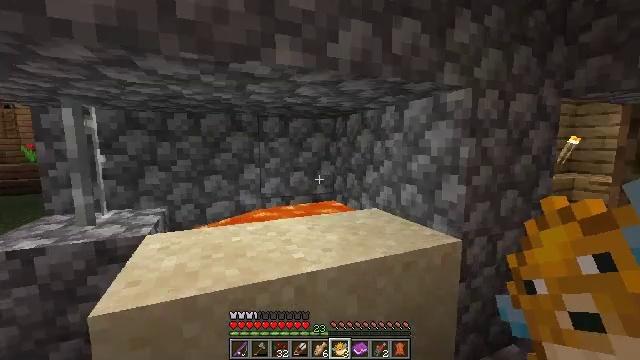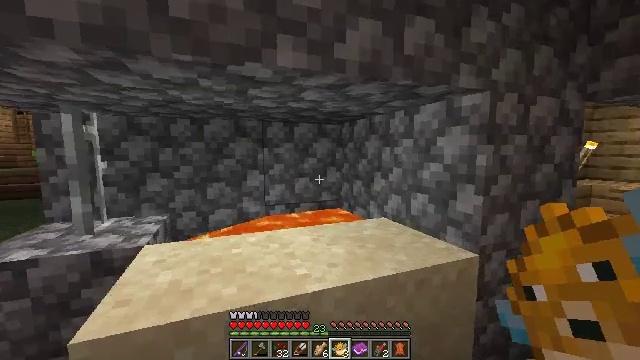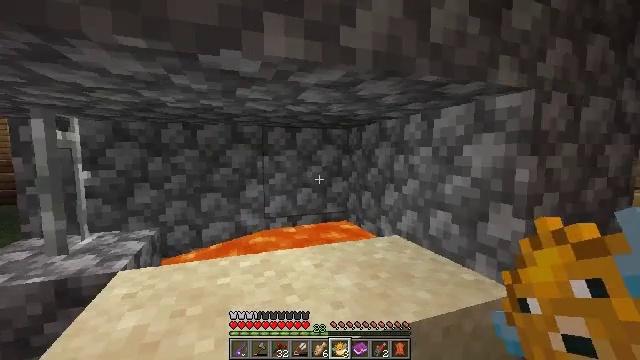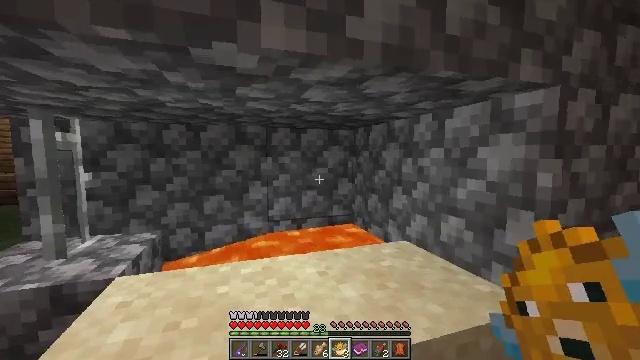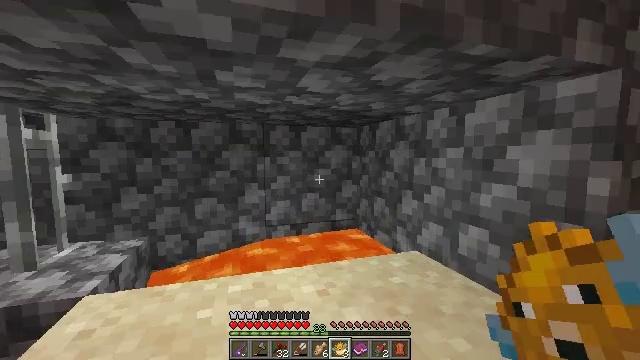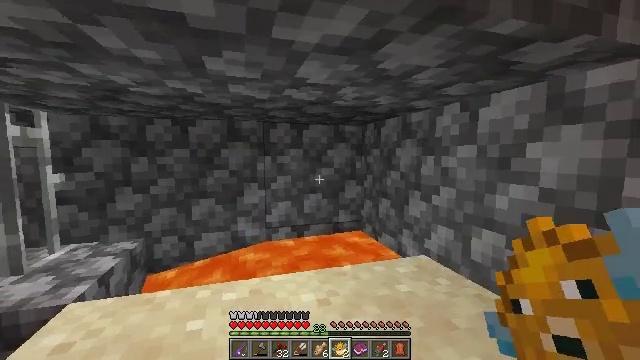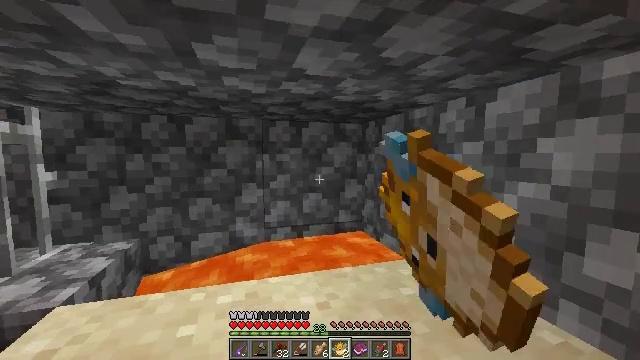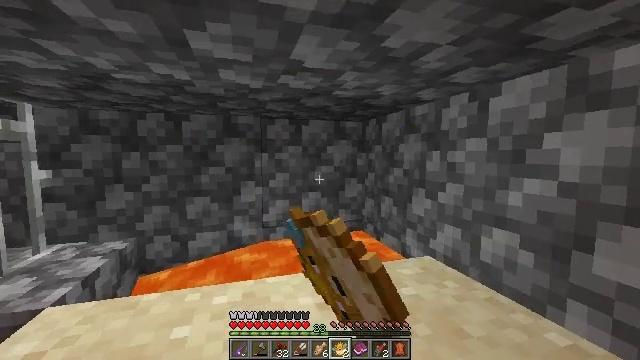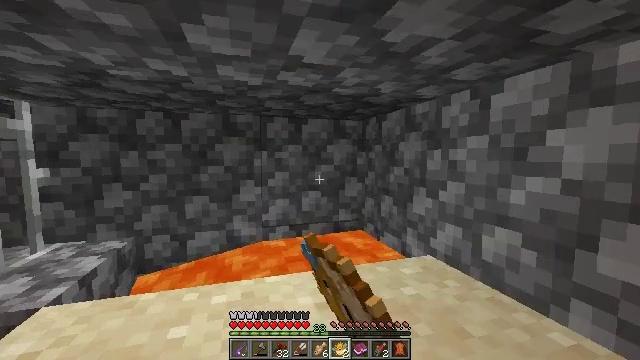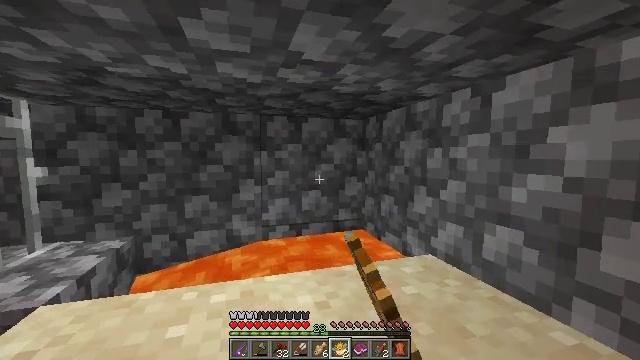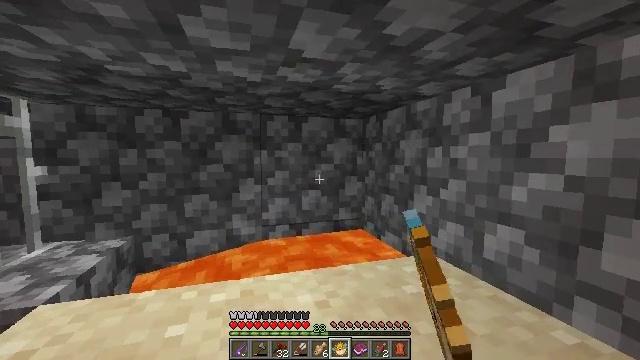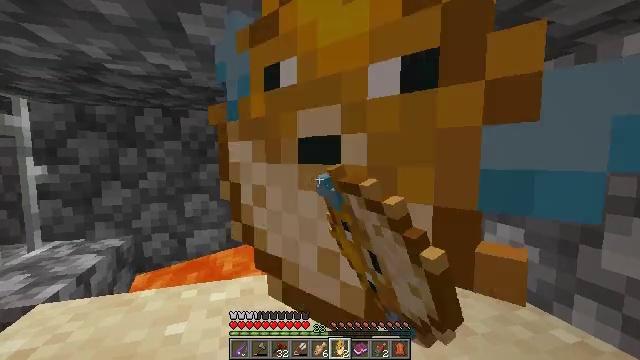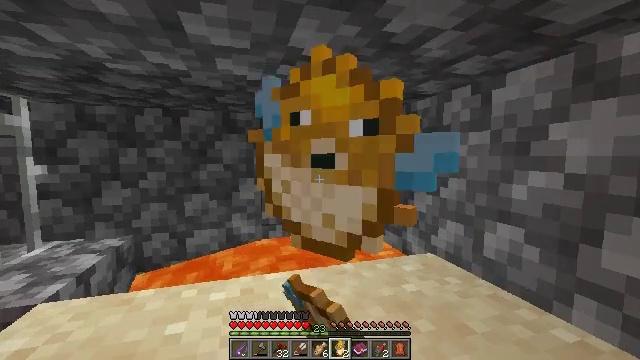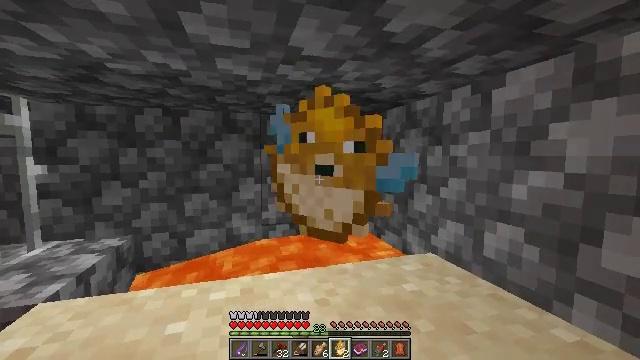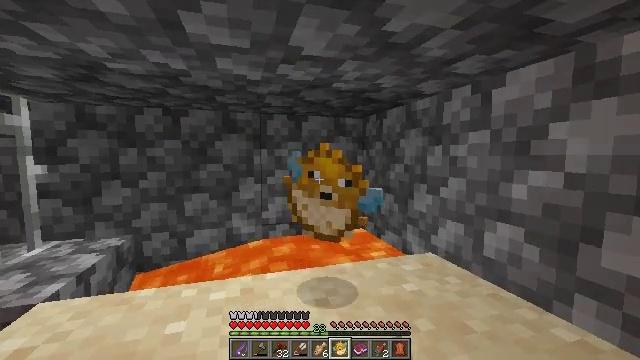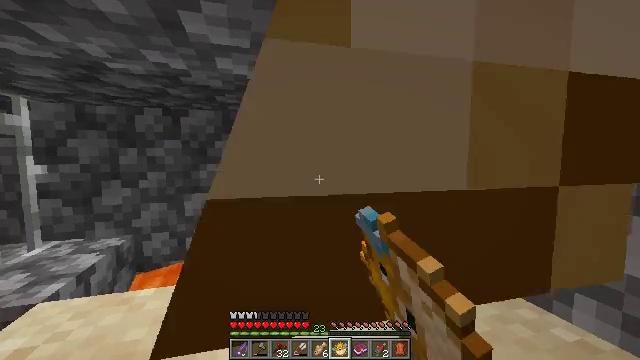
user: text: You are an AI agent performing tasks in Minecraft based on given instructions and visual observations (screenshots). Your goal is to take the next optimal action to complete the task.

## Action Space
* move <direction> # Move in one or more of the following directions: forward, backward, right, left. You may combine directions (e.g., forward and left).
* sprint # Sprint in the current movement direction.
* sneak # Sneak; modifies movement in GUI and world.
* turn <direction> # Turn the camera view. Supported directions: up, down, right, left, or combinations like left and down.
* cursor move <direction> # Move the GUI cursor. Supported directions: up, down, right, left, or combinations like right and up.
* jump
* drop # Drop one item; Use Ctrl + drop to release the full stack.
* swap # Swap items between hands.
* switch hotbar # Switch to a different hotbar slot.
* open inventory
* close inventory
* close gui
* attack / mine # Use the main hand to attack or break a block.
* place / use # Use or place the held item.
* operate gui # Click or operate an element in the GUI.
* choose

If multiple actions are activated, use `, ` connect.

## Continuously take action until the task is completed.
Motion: motion action
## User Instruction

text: Remove a pufferfish from the inventory.
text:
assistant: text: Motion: move forward, turn left and up
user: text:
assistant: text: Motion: move forward, turn left and up
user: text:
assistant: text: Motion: move forward, turn left
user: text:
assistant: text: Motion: no_op
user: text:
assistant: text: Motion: drop
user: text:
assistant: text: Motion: drop
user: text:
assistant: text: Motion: drop
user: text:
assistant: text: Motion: drop
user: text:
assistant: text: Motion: no_op
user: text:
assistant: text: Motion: drop
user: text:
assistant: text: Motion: drop
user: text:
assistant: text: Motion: drop
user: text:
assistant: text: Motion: no_op
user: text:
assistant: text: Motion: drop
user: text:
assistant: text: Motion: drop
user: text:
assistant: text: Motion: drop
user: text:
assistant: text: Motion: no_op
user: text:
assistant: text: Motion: drop
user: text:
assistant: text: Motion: drop